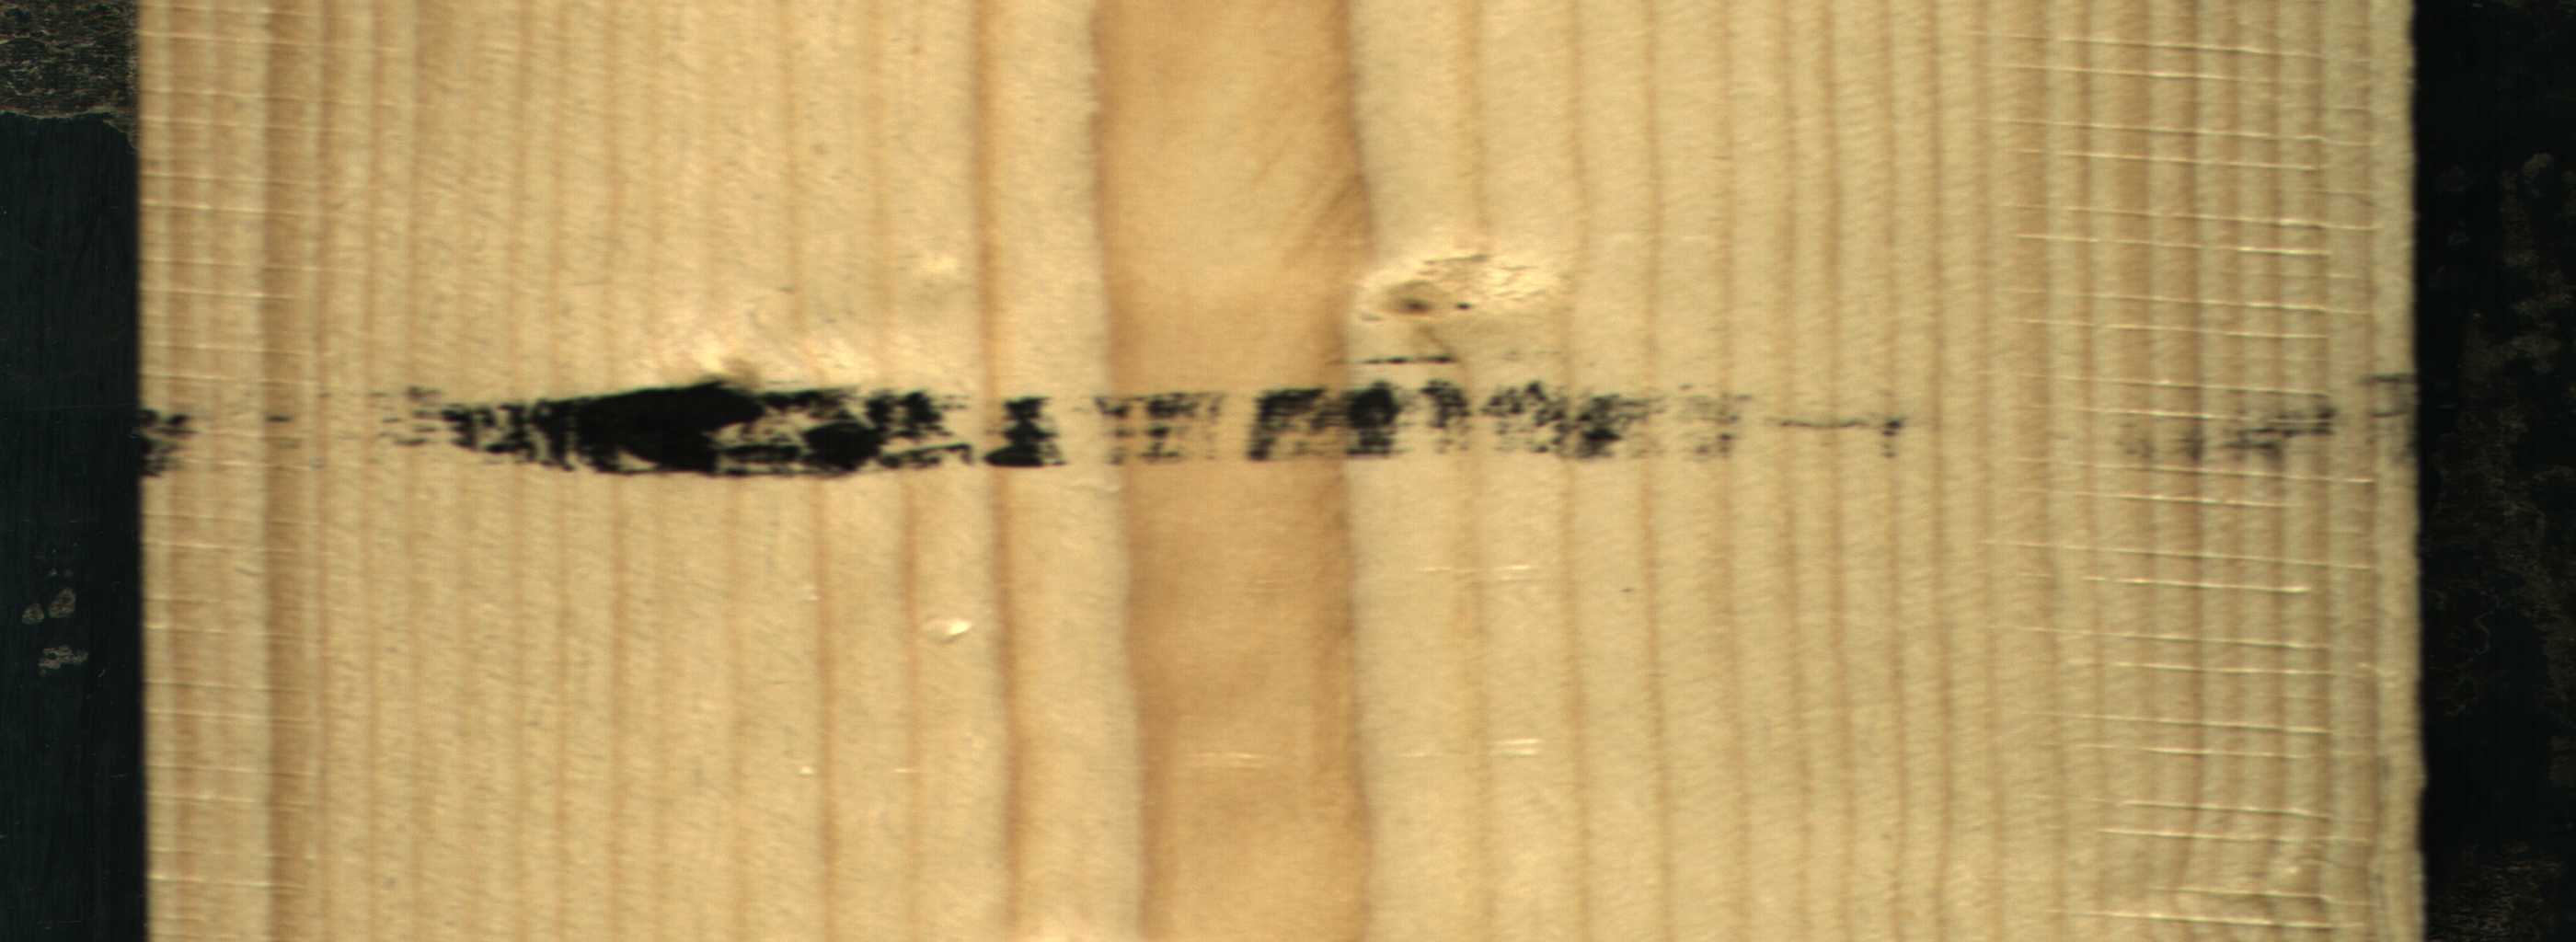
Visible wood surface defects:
Live_Knot